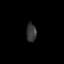
Tissue: lung
Cell type: Epithelial cells
Senescence score: 0.1434
Nuclear area (px): 180
Mean DAPI intensity: 54.428